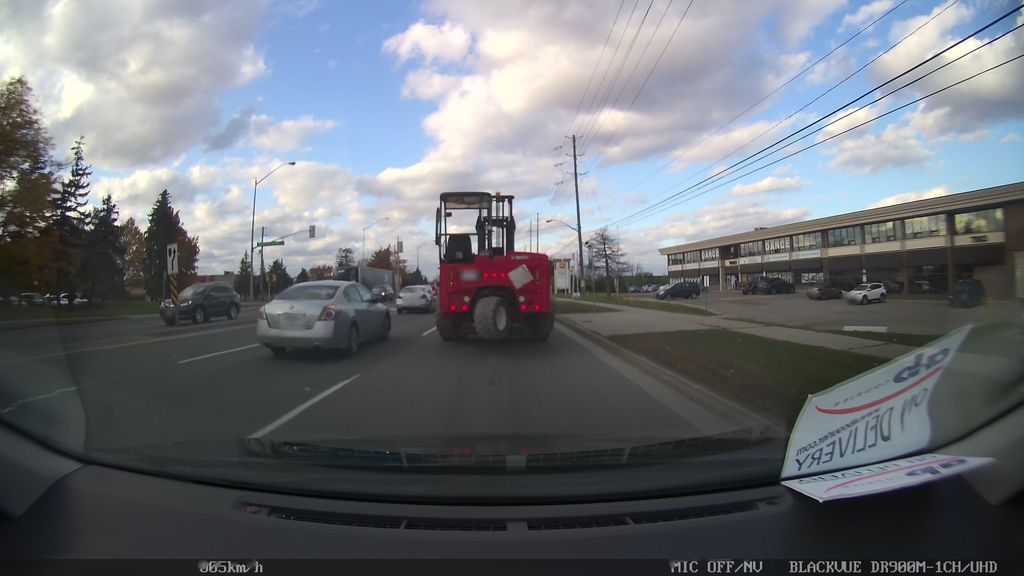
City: toronto